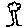
Label: tree